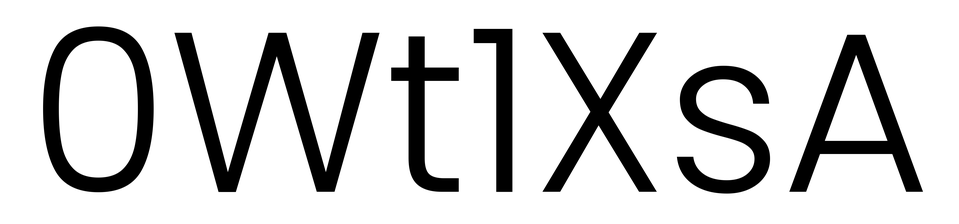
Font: Poppins-Light